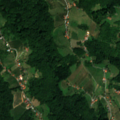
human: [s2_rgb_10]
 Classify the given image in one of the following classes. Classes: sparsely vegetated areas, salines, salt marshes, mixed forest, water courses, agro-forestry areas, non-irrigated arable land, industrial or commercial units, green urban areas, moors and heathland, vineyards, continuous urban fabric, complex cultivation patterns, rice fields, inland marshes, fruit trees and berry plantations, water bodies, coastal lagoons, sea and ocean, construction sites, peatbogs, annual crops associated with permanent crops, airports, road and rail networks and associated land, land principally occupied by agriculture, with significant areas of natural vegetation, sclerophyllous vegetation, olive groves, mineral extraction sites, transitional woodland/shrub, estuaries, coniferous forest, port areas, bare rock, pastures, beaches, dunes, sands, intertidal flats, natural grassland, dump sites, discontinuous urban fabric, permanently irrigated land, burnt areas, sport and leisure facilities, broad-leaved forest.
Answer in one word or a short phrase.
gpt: vineyards, pastures, broad-leaved forest